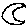
Label: moon